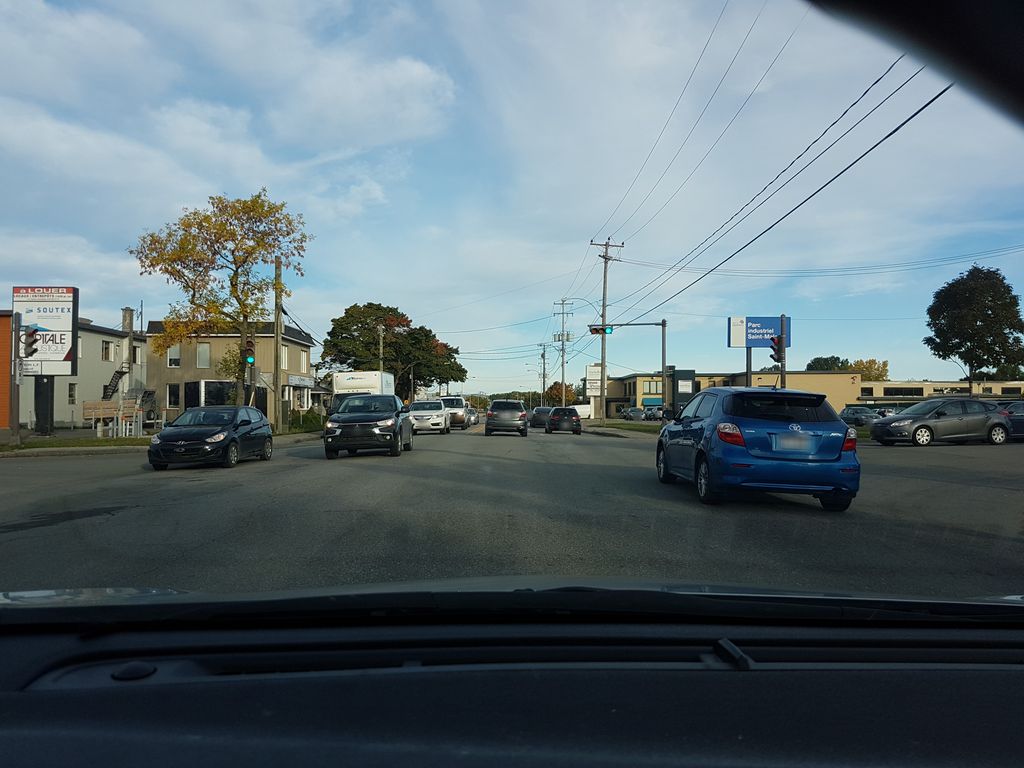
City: quebec_city